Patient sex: F
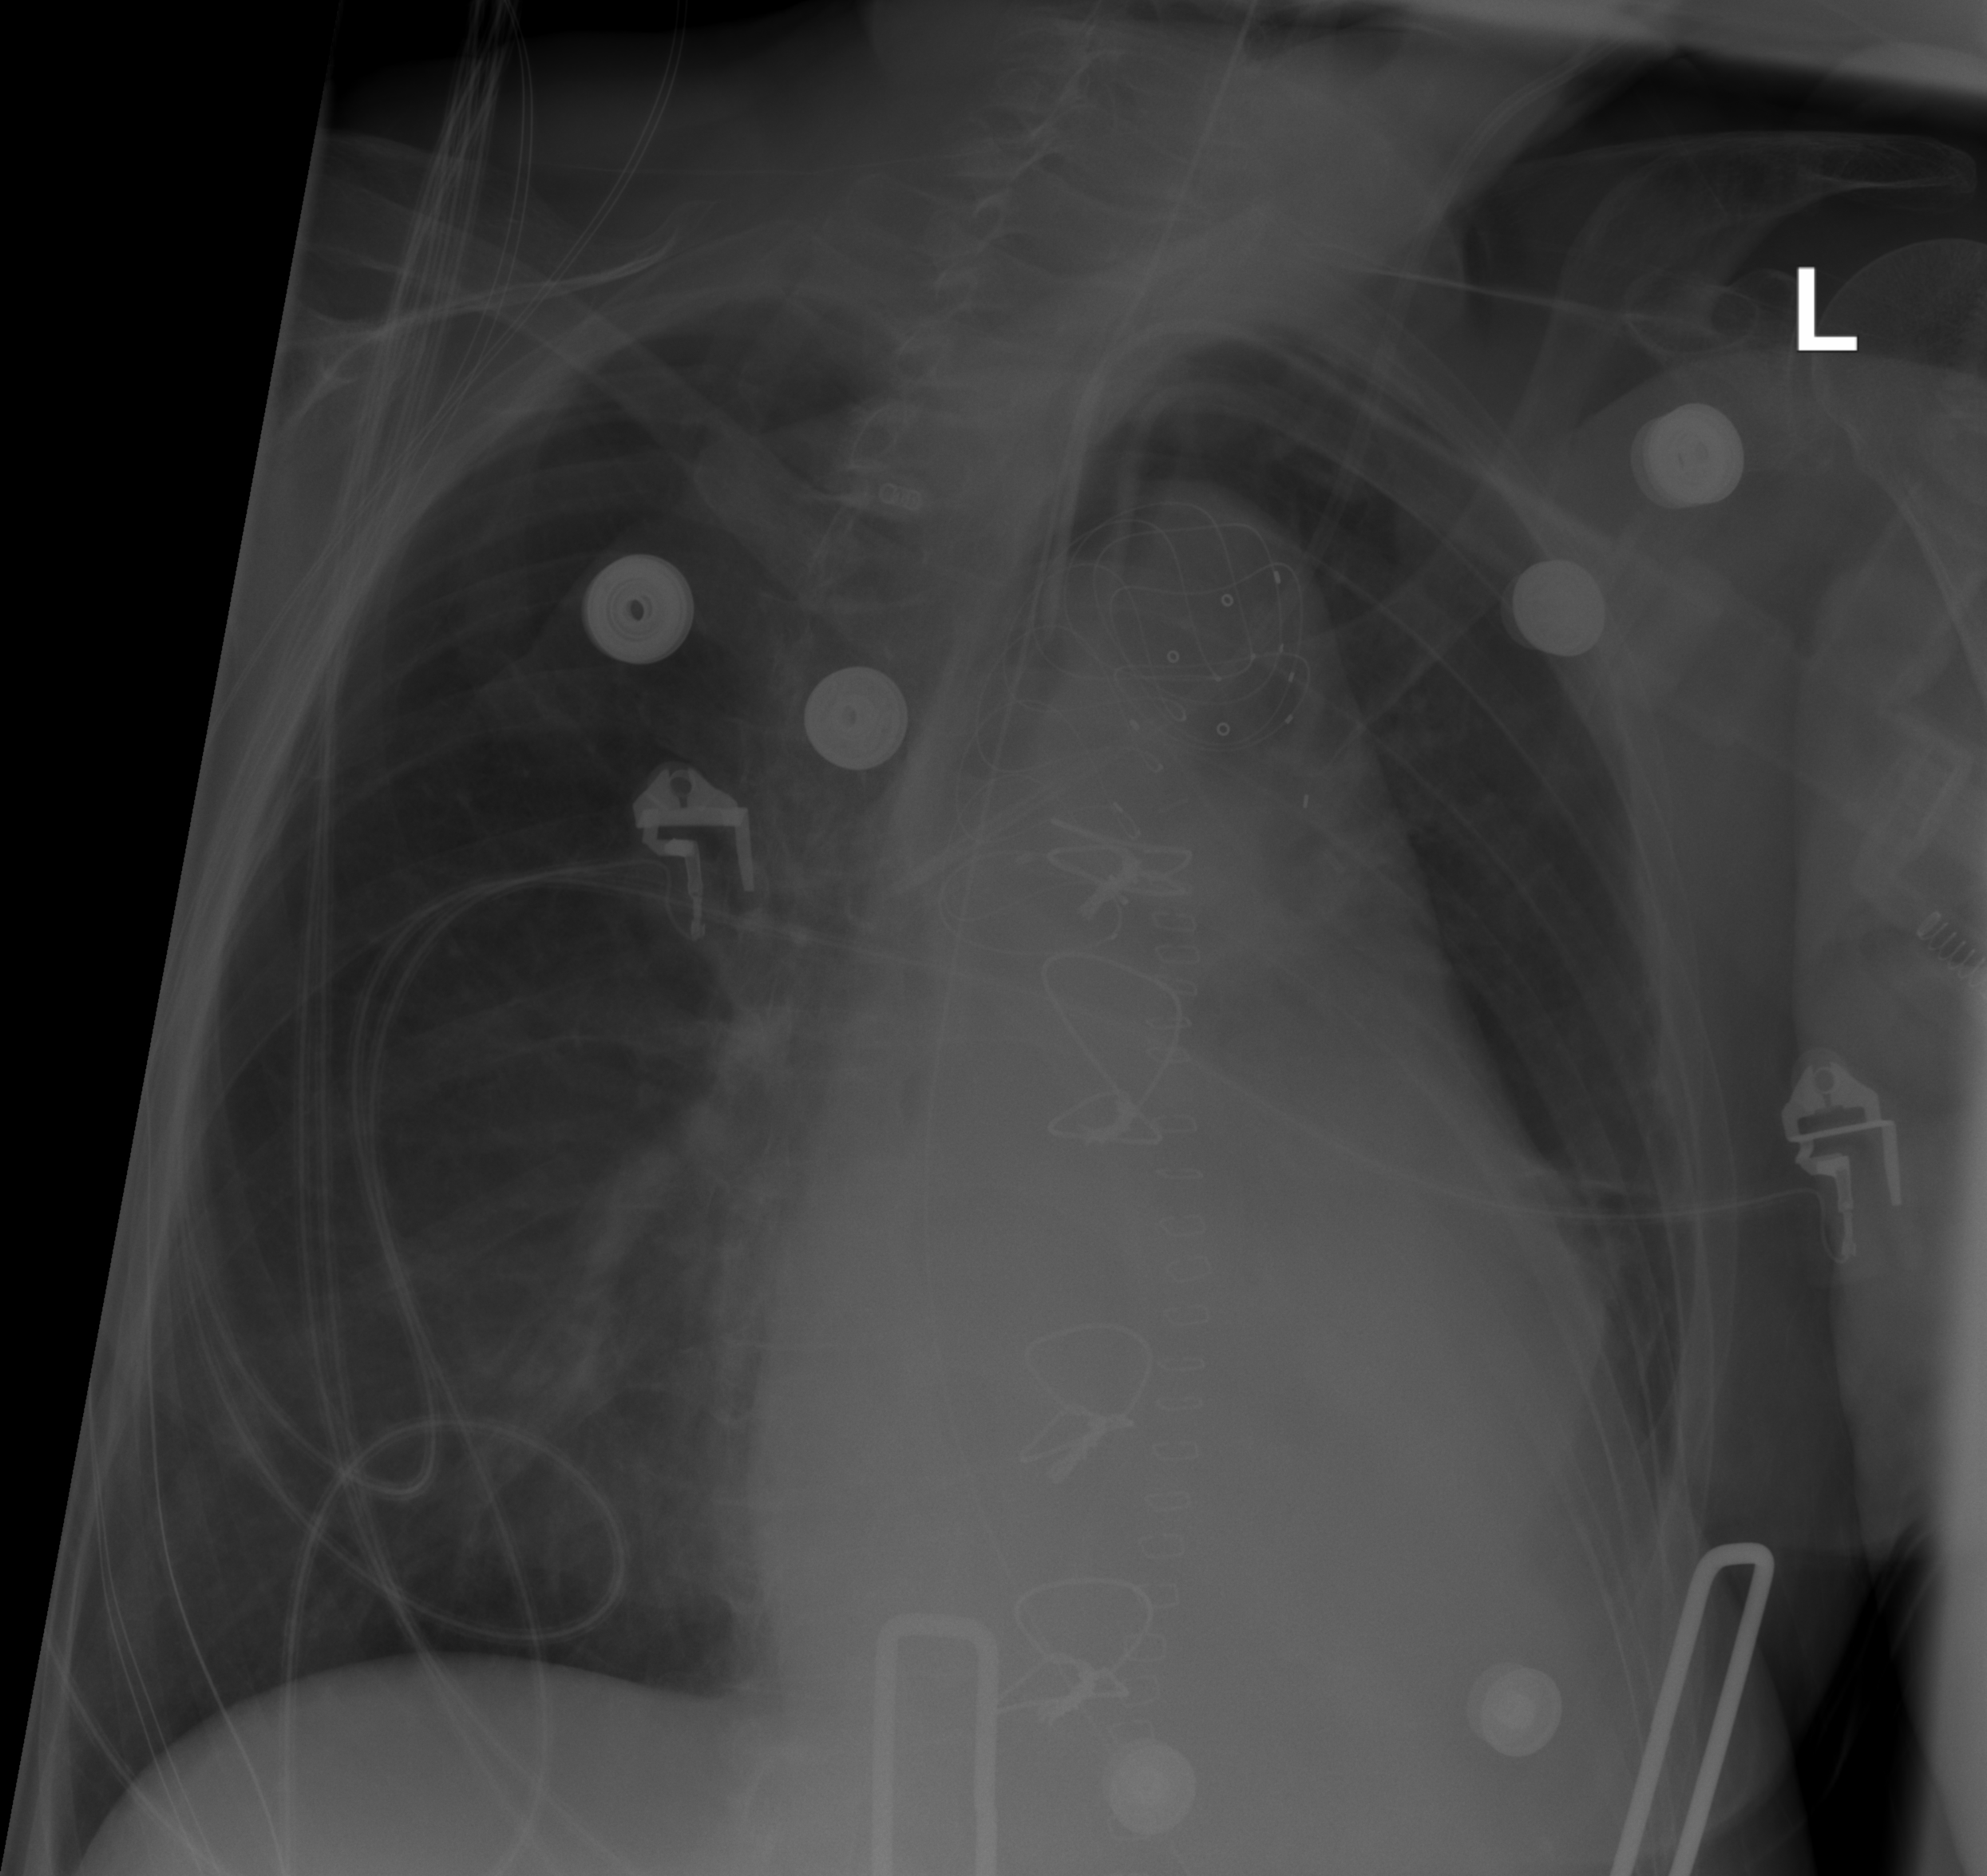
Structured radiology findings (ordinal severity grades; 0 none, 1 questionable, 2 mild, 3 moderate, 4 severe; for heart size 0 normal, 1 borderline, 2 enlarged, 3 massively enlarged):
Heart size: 3
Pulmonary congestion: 2
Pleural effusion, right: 0
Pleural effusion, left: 2
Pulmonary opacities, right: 0
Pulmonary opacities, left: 0
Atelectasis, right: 0
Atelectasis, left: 0